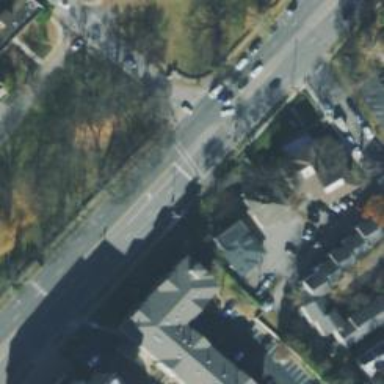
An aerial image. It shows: Marked crossing on footway.